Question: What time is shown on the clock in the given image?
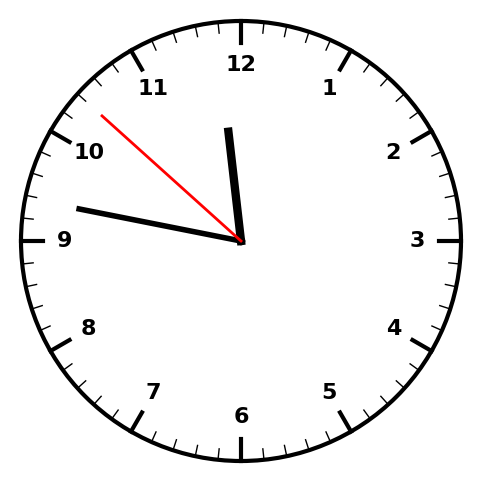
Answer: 11:46:52